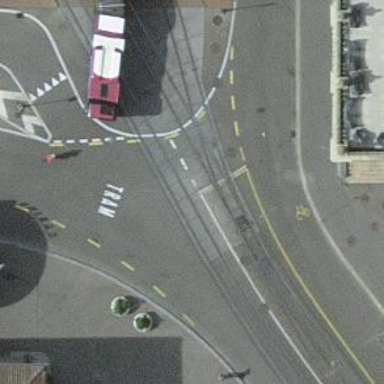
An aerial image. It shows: Tram level crossing on railway.